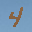
Label: 4